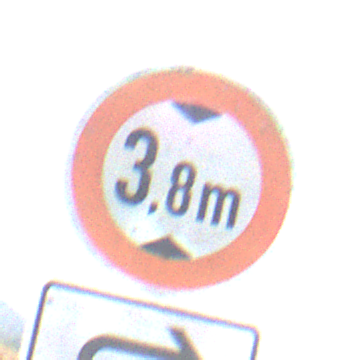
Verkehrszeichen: TatsaechlicheHoehe
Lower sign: RichtungsangabeDurchPfeile5
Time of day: Midday
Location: Outdoor (RoadRail)
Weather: Clear
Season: Summer
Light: Natural